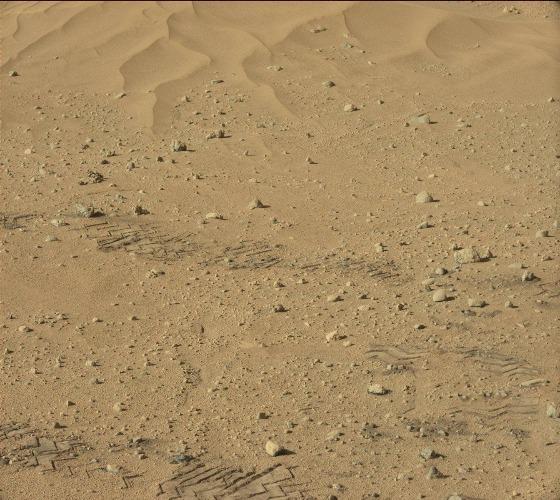
Terrain classes present: Gravel / Sand / Soil, Rock, Shadow, Track